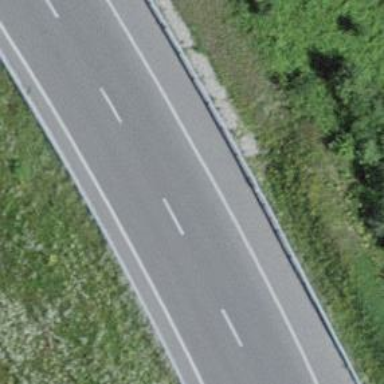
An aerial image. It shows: Asphalt motorway link.